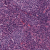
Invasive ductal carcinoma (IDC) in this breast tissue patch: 1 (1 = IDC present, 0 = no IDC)